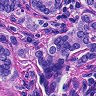
Metastatic tissue present: yes